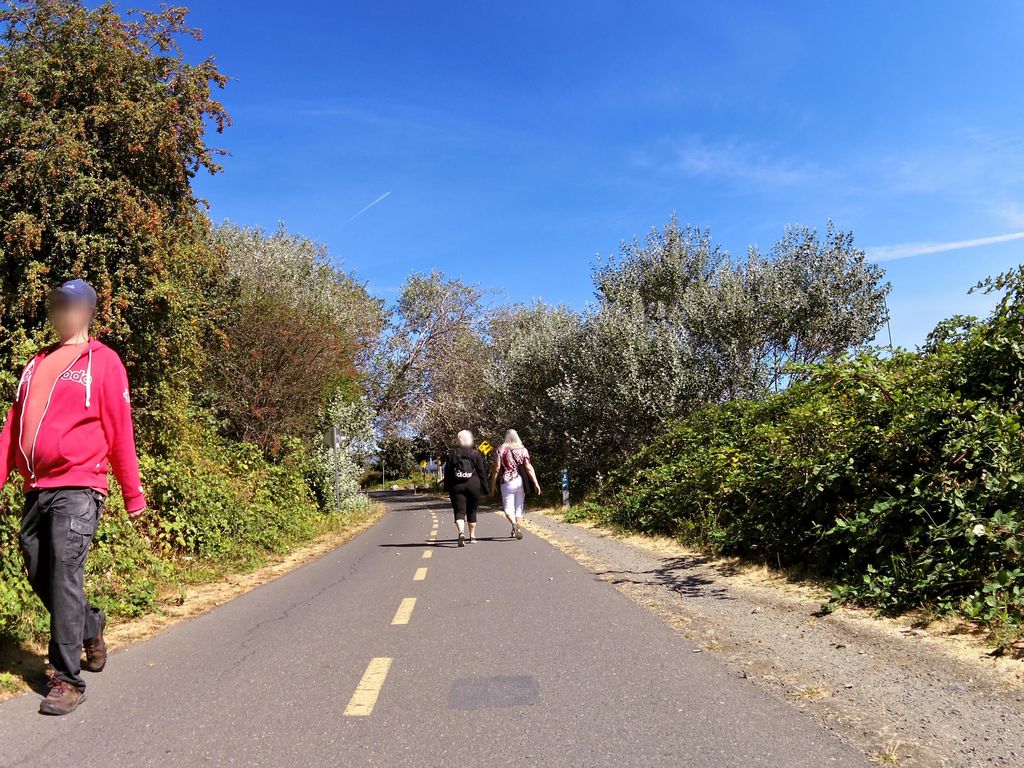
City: victoria